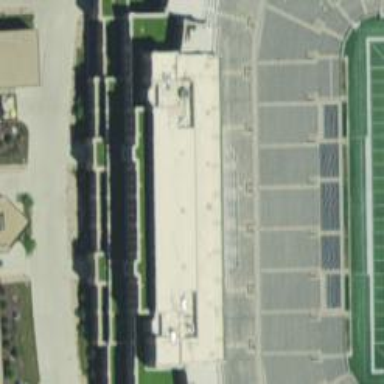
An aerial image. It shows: Stadium.